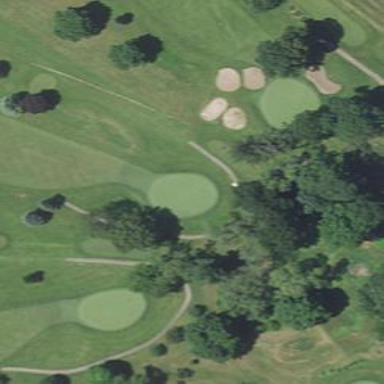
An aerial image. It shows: Golf tee.